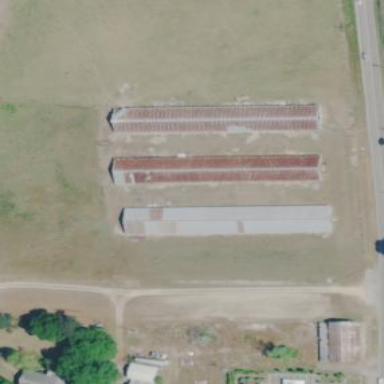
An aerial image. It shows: Farmyard area.